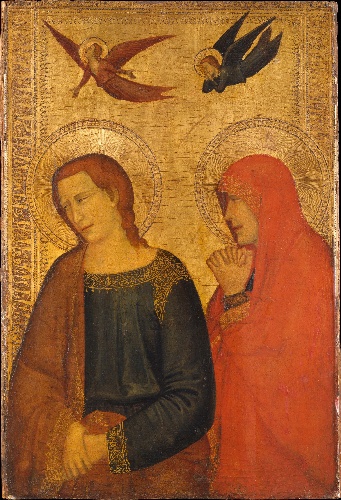
Title: Saints John the Evangelist and Mary Magdalene
Artist: Italian, Neapolitan Follower of Giotto
Artist bio: active second third of the 14th century
Date: ca. 1335–45
Object type: Painting
Classification: Paintings
Medium: Tempera on wood, gold ground
Dimensions: 23 x 15 5/8 in. (58.4 x 39.7 cm)
Department: Robert Lehman Collection
Credit line: Robert Lehman Collection, 1975
Accession year: 1975
Repository: Metropolitan Museum of Art, New York, NY
Tags: Angels|Mary Magdalene|Saint John the Evangelist